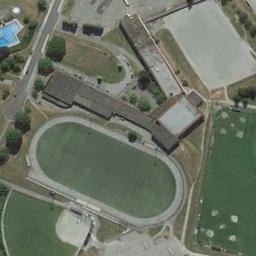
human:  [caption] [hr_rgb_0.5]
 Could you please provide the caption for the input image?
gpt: There are green fields and red tracks .

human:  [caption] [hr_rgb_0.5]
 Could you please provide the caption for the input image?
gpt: The track and field is next to the lawn and there are many buildings next to it .

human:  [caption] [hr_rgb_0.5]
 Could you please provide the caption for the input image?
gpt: The baseball field is next to the ground track field .

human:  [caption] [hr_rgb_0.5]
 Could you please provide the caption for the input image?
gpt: The ground track field is next to some other sports areas and buildings .

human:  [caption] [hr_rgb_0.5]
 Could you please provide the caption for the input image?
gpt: The ground track filed with a gray track beside a black building .